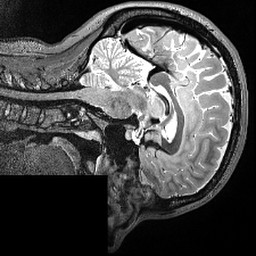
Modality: T2w
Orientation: sagittal
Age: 24
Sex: female